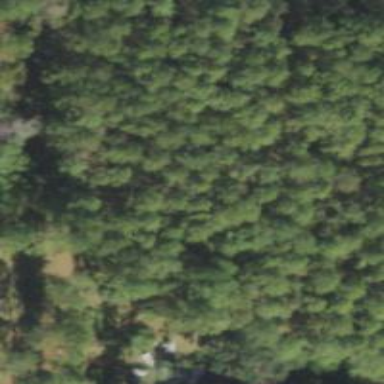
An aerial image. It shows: Forest area dominated by needle-leaved trees.